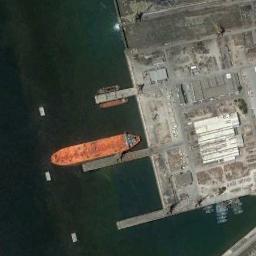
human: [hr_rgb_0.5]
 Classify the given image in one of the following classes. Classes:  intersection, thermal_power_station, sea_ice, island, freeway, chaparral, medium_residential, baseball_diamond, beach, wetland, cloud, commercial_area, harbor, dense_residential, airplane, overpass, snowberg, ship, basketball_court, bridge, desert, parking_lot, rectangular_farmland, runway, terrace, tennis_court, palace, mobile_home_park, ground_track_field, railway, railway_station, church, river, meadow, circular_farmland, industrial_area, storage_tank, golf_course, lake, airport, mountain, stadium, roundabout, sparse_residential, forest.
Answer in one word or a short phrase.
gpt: ship